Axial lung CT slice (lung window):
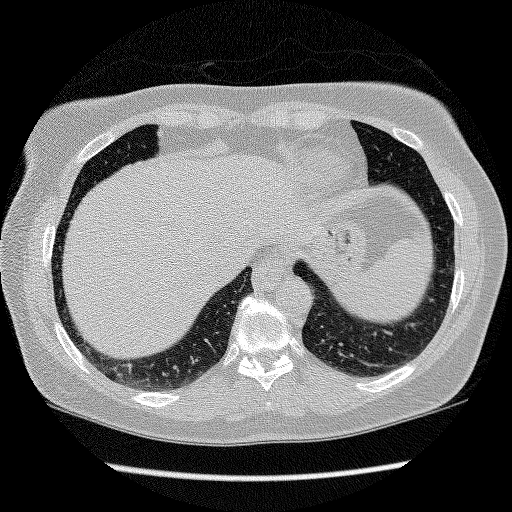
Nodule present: no